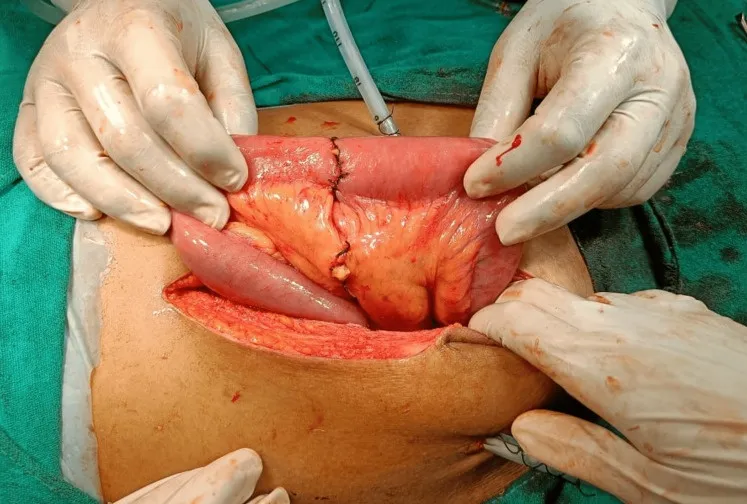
End to end jejuno-ileal anastomosis.
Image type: medical_photograph (other_medical_photograph)